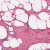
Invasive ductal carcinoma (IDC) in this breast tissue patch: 0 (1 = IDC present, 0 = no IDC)